Field crop: maize
Growth stage: 2
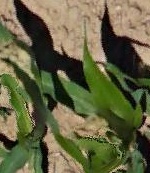
Species: maize